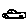
Label: car